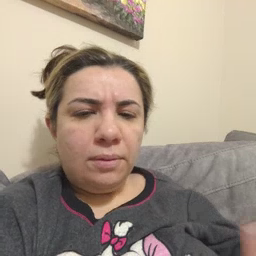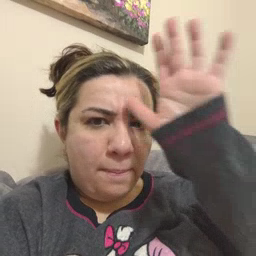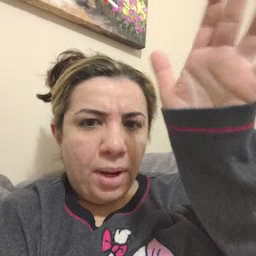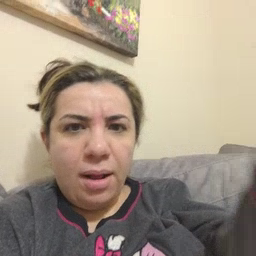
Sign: grandpa